【题型】解答题　【知识点】解析几何　【难度】medium
设 $a > 0$, $m > 0$, $F_1$、$F_2$ 分别是双曲线 $\Gamma: \frac{x^2}{a^2} - y^2 = 1$ 的左、右焦点, 直线 $l: x - my - 2 = 0$ 经过点 $F_2$ 与 $\Gamma$ 的右支交于 $A$、$B$ 两点, 点 $O$ 是坐标原点.

(1) 若点 $M$ 是 $\Gamma$ 上的一点, $|MF_1| = 2$, 求 $|MF_2|$ 的值;

(2) 设 $\lambda$、$\mu \in \mathbf{R}$, 点 $P$ 在直线 $x = 6$ 上, 若点 $O$、$A$、$P$、$B$ 满足: $\overrightarrow{OA} = \lambda\overrightarrow{BP}$, $\overrightarrow{OB} = \mu\overrightarrow{AP}$, 求点 $P$ 的坐标;

(3) 设 $AO$ 的延长线与 $\Gamma$ 交于 $G$ 点, 若向量 $\overrightarrow{OA}$ 与 $\overrightarrow{OB}$ 满足: $\overrightarrow{OA} \cdot \overrightarrow{OB} \ge 17$, 求 $\triangle GAB$ 的面积 $S$ 的取值范围.
【解答】

【答案】 (1) $|MF_2| = 2\sqrt{3} + 2$

(2) $(6, 2)$

(3) $\triangle GAB$ 的面积 $S$ 的取值范围为 $[12, +\infty)$

【分析】 (1) 由直线 $l$ 过点 $F_2$, 可求 $a$, 判断点 $M$ 的位置, 结合双曲线定义求结论;

(2) 联立方程组, 设 $A(x_1, y_1)$, $B(x_2, y_2)$, 利用设而不求法求 $y_1 + y_2$, $y_1y_2$, $x_1x_2$, $x_1 + x_2$, 由条件证明四边形

$OAPB$ 为平行四边形, 列方程求 $m$, 由此确定 $P$ 的坐标;

(3) 由条件列不等式求 $m$ 的范围, 表示 $\triangle GAB$ 的面积, 利用换元法求其最值.

【详解】 (1) 双曲线 $\frac{x^2}{a^2} - y^2 = 1$ 的右焦点 $F_2$ 的坐标为 $(\sqrt{a^2 + 1}, 0)$,

因为 $x - my - 2 = 0$ 过点 $F_2$,

所以 $\sqrt{a^2 + 1} - 2 = 0$, 所以 $a = \sqrt{3}$,

因为 $|MF_1| = 2 < a + \sqrt{a^2 + 1} = \sqrt{3} + 2$,

所以点 $M$ 在双曲线 $\frac{x^2}{3} - y^2 = 1$ 的左支上,

由双曲线定义知 $|MF_2| - |MF_1| = 2\sqrt{3}$, 又 $|MF_1| = 2$,

所以 $|MF_2| = 2\sqrt{3} + 2$.

(2) 由 (1) 知, $a = \sqrt{3}$, 则双曲线 $\Gamma: \frac{x^2}{3} - y^2 = 1$,

联立 $\begin{cases} x - my - 2 = 0 \\ x^2 - 3y^2 = 3 \end{cases}$, 消去 $x$ 得 $(m^2 - 3)y^2 + 4my + 1 = 0$,

则 $\Delta = 16m^2 - 4m^2 + 12 = 12m^2 + 12 > 0$,

设 $A(x_1, y_1), B(x_2, y_2)$, 则 $y_1 + y_2 = \frac{-4m}{m^2 - 3}$, $y_1y_2 = \frac{1}{m^2 - 3}$,

所以 $x_1 + x_2 = my_1 + 2 + my_2 + 2 = m(y_1 + y_2) + 4 = \frac{-12}{m^2 - 3}$,

$x_1x_2 = (my_1 + 2)(my_2 + 2) = m^2y_1y_2 + 2m(y_1 + y_2) + 4 = \frac{-3m^2 - 12}{m^2 - 3}$,

又 $y_1y_2 < 0$, 所以 $m^2 < 3$,

因为点 $O$、$A$、$P$、$B$ 满足: $\overrightarrow{OA} = \lambda\overrightarrow{BP}$, $\overrightarrow{OB} = \mu\overrightarrow{AP}$,

所以 $OA // BP$, $OB // AP$, 所以四边形 $OAPB$ 为平行四边形,

故 $OP$ 与 $AB$ 互相平分, 点 $P$ 在直线 $x = 6$ 上,

所以 $\frac{x_1 + x_2}{2} = \frac{-6}{m^2 - 3} = 3$, 又 $m > 0$, 所以 $m = 1$,

所以点 $P$ 的纵坐标为 $y_1 + y_2 = \frac{-4}{1 - 3} = 2$,

所以点 $P$ 的坐标为 $(6, 2)$.

(3) 因为 $\overrightarrow{OA} \cdot \overrightarrow{OB} \ge 17$,

所以 $x_1x_2 + y_1y_2 = \frac{-3m^2 - 12}{m^2 - 3} + \frac{1}{m^2 - 3} \ge 17$,

所以 $m^2 \ge 2$, 又 $m^2 < 3$, 所以 $2 \le m^2 < 3$,

由双曲线的对称性可得 $G(-x_1, -y_1)$, $S_{\triangle AGB} = 2S_{\triangle AOB}$,

所以 $S_{\triangle AGB} = 2S_{\triangle AOB} = 2 \times \frac{1}{2} \times |OF| \times |y_2 - y_1| = 2|y_2 - y_1|$,

所以 $S_{\triangle AGB} = 2\sqrt{(y_2 + y_1)^2 - 4y_2y_1} = 4\sqrt{3}\frac{\sqrt{m^2 + 1}}{3 - m^2}$,

令 $t = \sqrt{m^2 + 1}$, $t \in [\sqrt{3}, 2)$, 即 $m^2 = t^2 - 1$,

所以 $S_{\triangle AGB} = \frac{4\sqrt{3}t}{4 - t^2} = \frac{4\sqrt{3}}{\frac{4}{t} - t}$,

因为 $y = \frac{4}{t} - t$ 在区间 $[\sqrt{3}, 2)$ 上单调递减, 当 $t \in [\sqrt{3}, 2)$ 时, $y = \frac{4}{t} - t > 0$,

所以 $y = \frac{4\sqrt{3}}{\frac{4}{t} - t}$ 在 $[\sqrt{3}, 2)$ 上单调递增, 所以 $\frac{4\sqrt{3}}{\frac{4}{t} - t} \ge 12$,

所以 $\triangle GAB$ 的面积 $S$ 的取值范围为 $[12, +\infty)$.

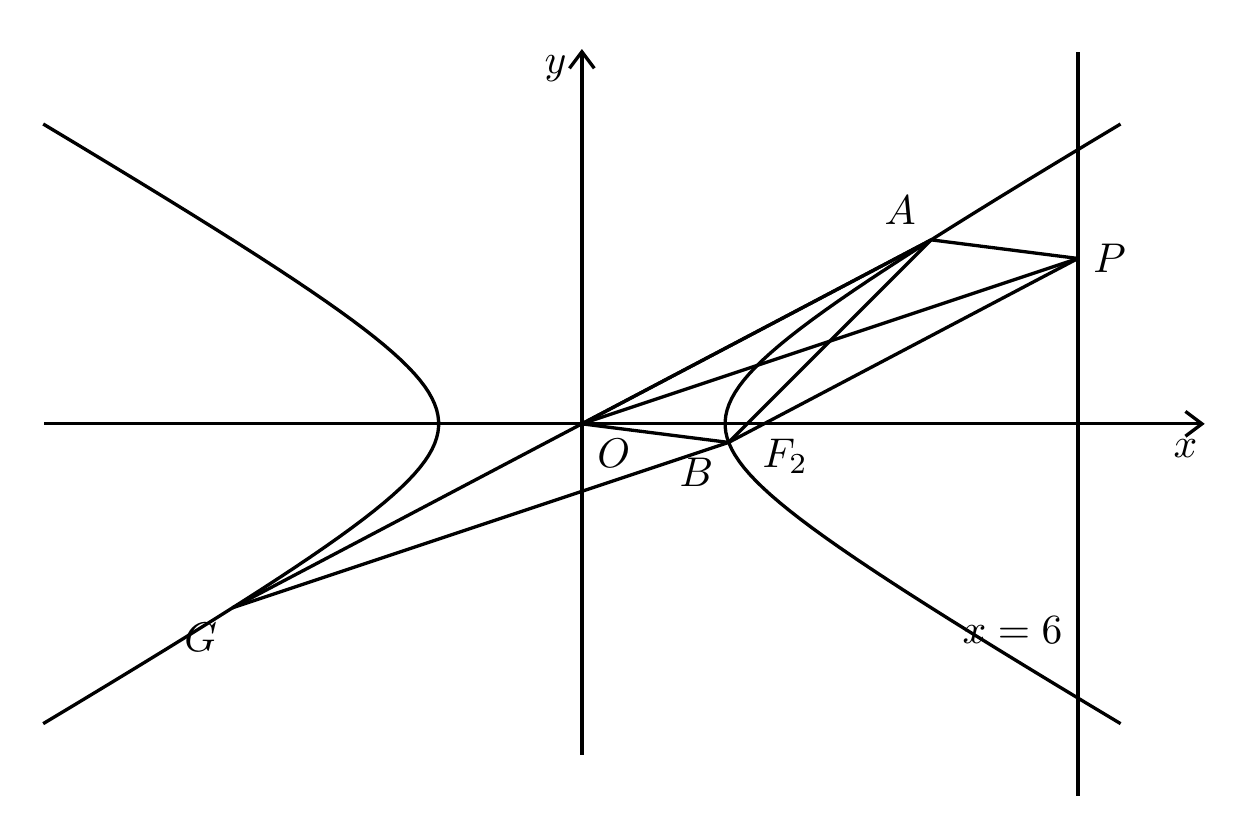